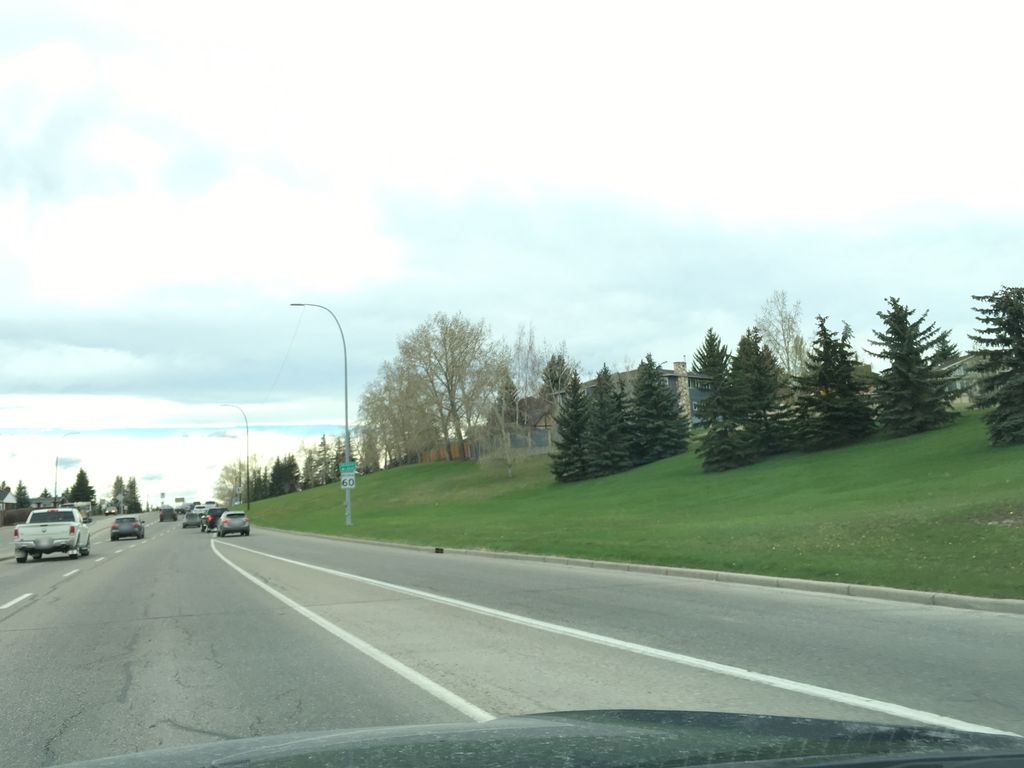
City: calgary